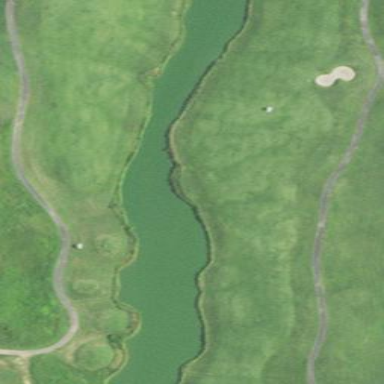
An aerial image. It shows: Rough area in golf course.